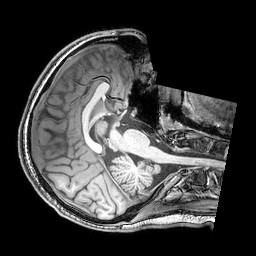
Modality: T1w
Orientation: axial
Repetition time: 0.00828 s
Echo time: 0.00388 s